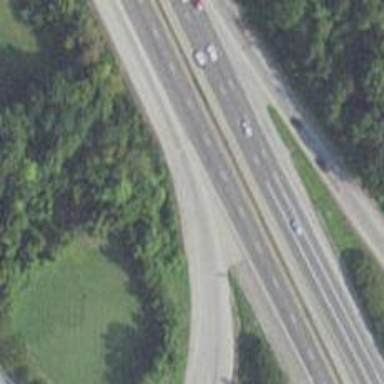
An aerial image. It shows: Asphalt motorway link.